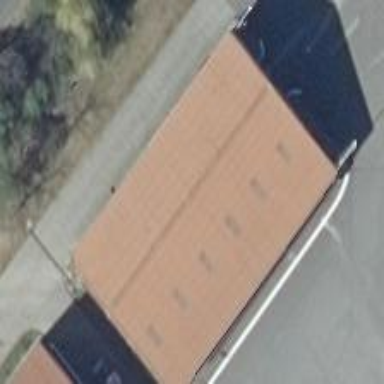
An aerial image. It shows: Garage building.